RGB frame:
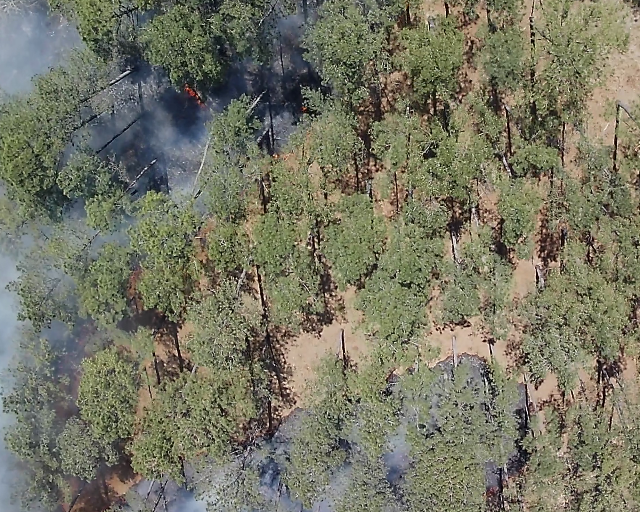
Thermal frame:
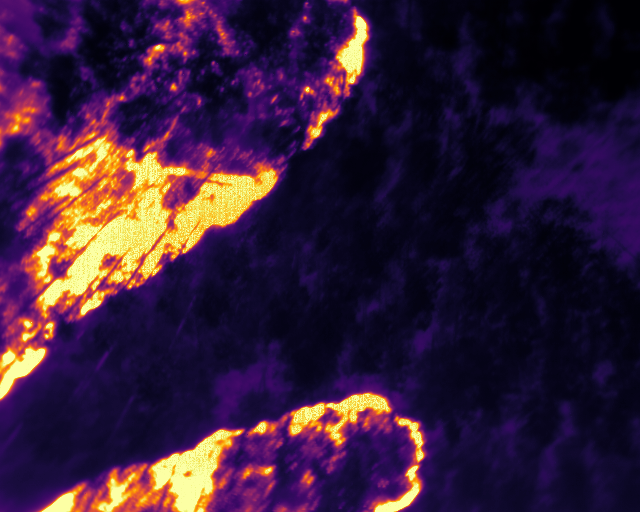
Captured: 2026-02-27 02:38:12
Pixels at or above 80 °C: 52784 (fraction of frame: 0.1611)